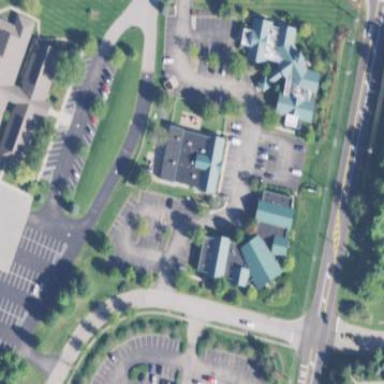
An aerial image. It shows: Kindergarten.